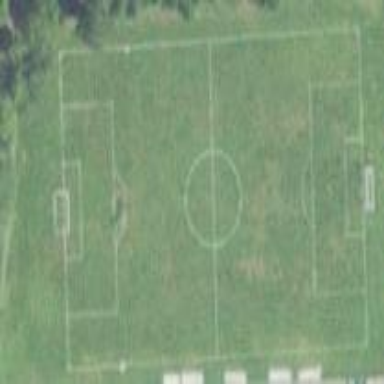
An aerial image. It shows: Athletics pitch used for leisure sports activities.